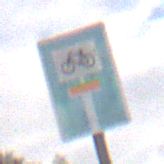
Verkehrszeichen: SackgasseRadverkehrDurchlaessig
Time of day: MorningAfternoon
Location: Outdoor (Nature)
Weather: PartlyCloudy
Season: Winter
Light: Natural